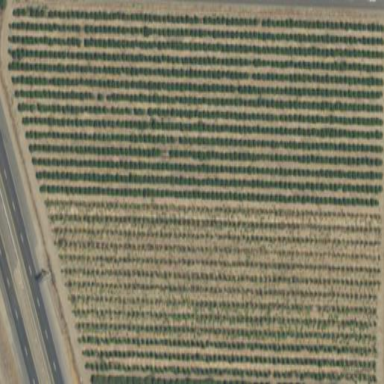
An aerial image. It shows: Orchard.